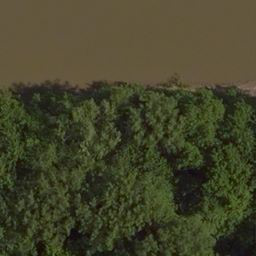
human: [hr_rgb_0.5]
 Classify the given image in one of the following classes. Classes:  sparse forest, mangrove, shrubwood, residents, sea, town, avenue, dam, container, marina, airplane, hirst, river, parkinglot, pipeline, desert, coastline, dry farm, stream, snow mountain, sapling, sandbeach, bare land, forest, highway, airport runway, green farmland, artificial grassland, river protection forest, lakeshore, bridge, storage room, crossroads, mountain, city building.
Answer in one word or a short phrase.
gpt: river protection forest